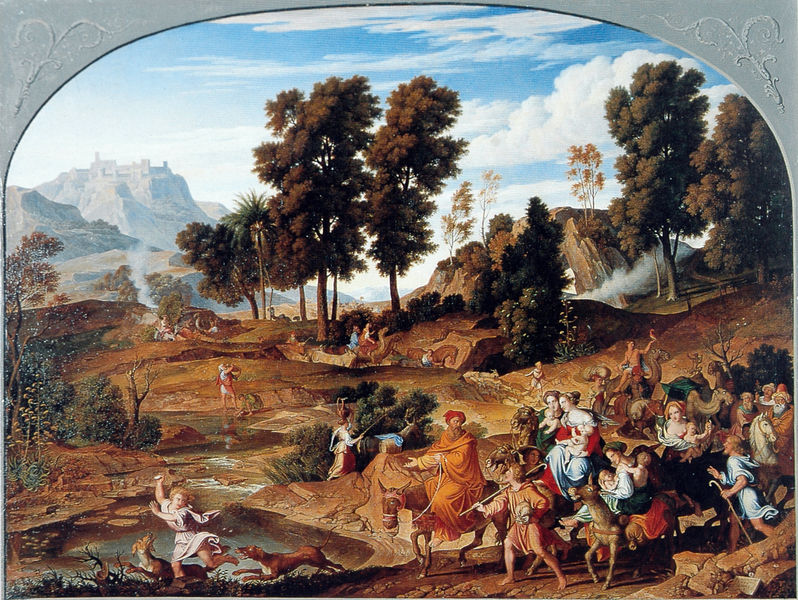
Titel: Landschaft mit der Heimkehr Jakobs
Künstler: Joseph Anton Koch
Standort: Leipzig
Institution: Museum der Bildenden Künste
Schlagwörter: baum, berg, blau, dunkel, felsen, feuer, gemälde, gruppe, himmel, kampf, mann, schatten, umhang, wasser, weiß, wolken, bäume, fluss, frauen, gelb, grün, landschaft, menschen, ocker, see, stadt, teich, ufer, blumen, braun, bunt, frau, grau, hell, hintergrund, kleider, licht, männer, orange, straße, szene, vordergrund, ausblick, hund, hunde, rot, schloss, tiere, weg, wolke, zaun, ansammlung, malerei, menge, bibel, mensch, rahmen, steine, öl, bach, erde, ferne, horizont, hügel, natur, büsche, gewässer, qualm, rauch, sträucher, wege, gewand, kind, renaissance, wald, anhöhe, esel, kinder, pferd, pferde, reiter, stock, reiten, ansicht, bogen, italien, stab, abhang, berge, fels, gebirge, wüste, zug, mauer, luftperspektive, ausflug, baby, romantik, gefolge, palme, flucht, karawane, spiel, moses, burg, kloster, wandern, erdfarben, babys, idyll, festung, felsig, stöcke, jagd, muli, mulis, eiß, schwarzw, jesus, hügelig, mauern, tümpel, altes testament, wanderer, brauntöne, rotbraun, historienmalerei, siena, laubbäume, umhänge, jagdhunde, verblauung, belebt, hirtenstab, wanderstab, maria, auszug, israel, turban, hirte, hirten, koch, waser, joseph anton koch, primärfarben, josef, säugling, ziegen, flussufer, kamel, truppe, mose, rinnsaal, pderde, kamele, simultandarstellung, bibelszene, dornbusch, bevölkert, rinnsall, rauchsäulen, fraunen, lk, landschaft verblauung